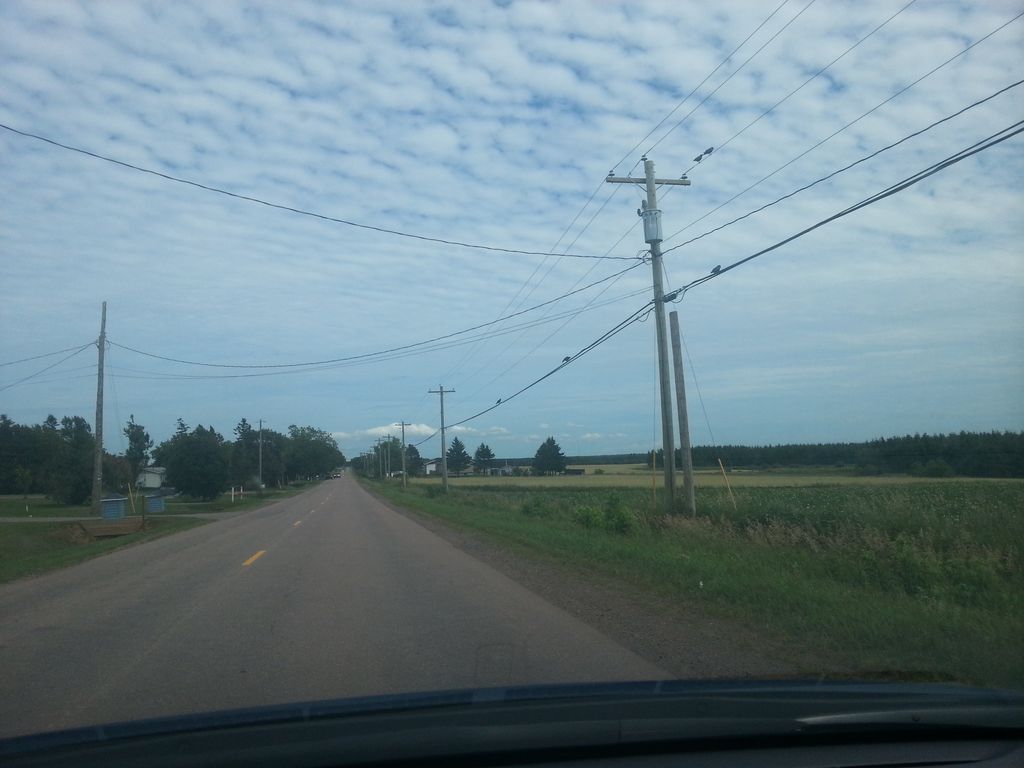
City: charlottetown